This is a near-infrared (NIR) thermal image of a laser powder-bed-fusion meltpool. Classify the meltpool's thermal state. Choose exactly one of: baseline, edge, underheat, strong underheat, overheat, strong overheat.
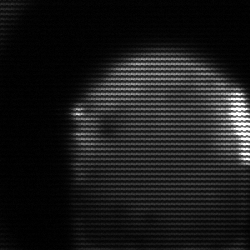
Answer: edge